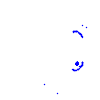
Particle: proton